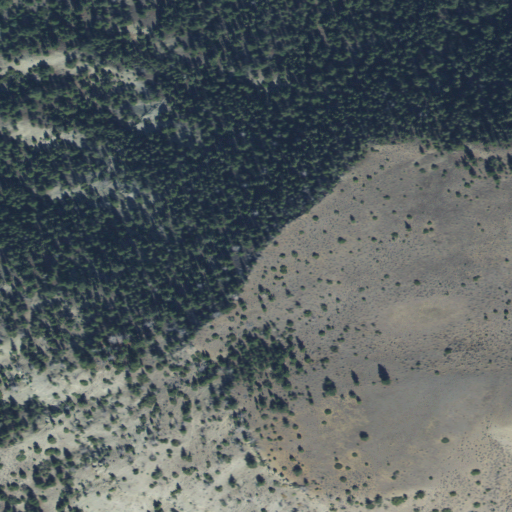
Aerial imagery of mountain in Montana named Cedar Butte containing evergreen forest, grassland, and shrub